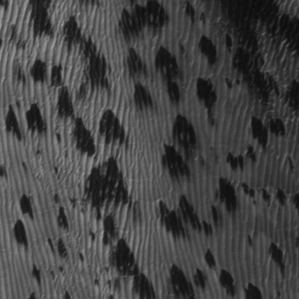
Label: frost